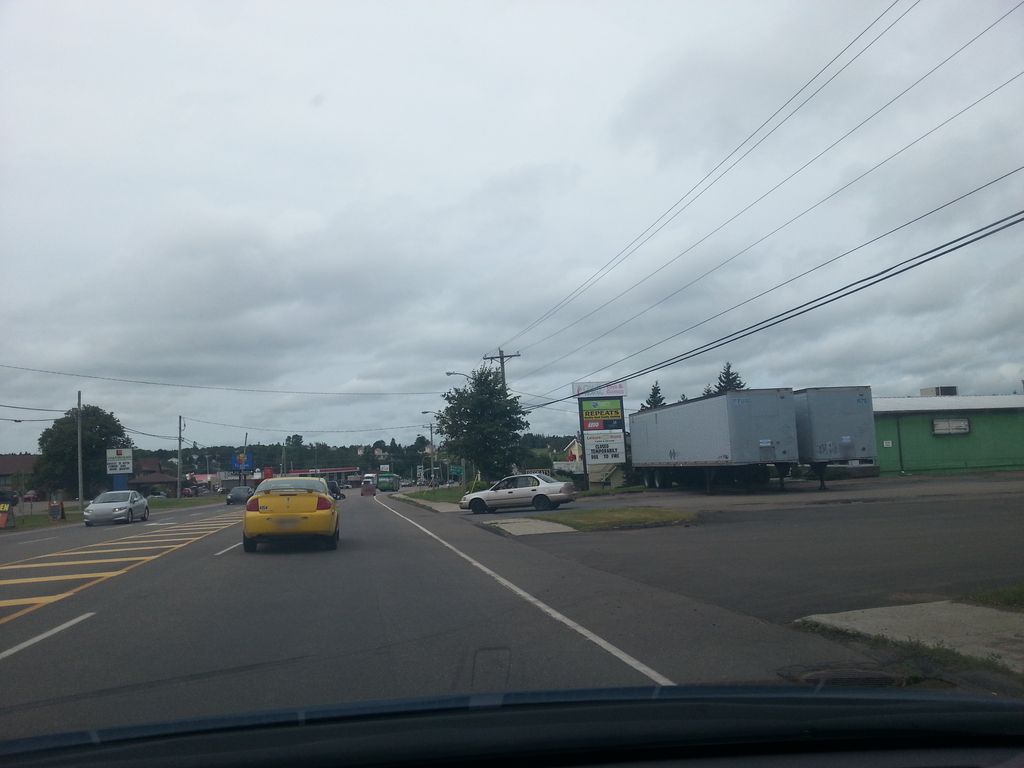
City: charlottetown